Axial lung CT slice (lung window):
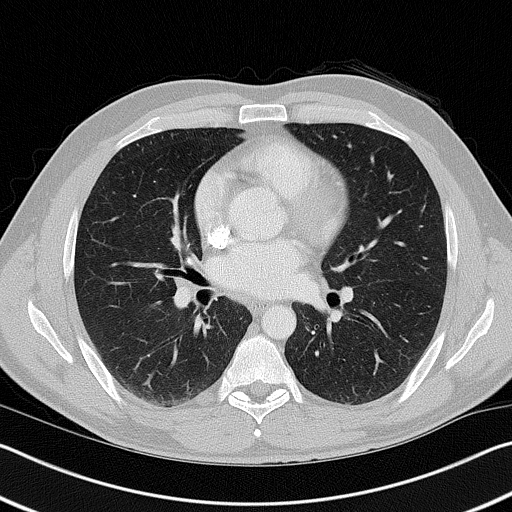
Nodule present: no